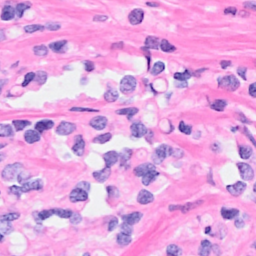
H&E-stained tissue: Breast